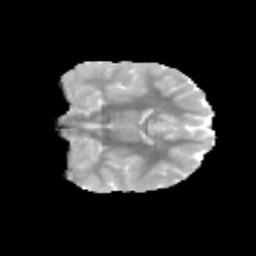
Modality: MD
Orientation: coronal
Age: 9
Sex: male
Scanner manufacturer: siemens
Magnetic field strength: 3 T
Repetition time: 3.8 s
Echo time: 0.07 s